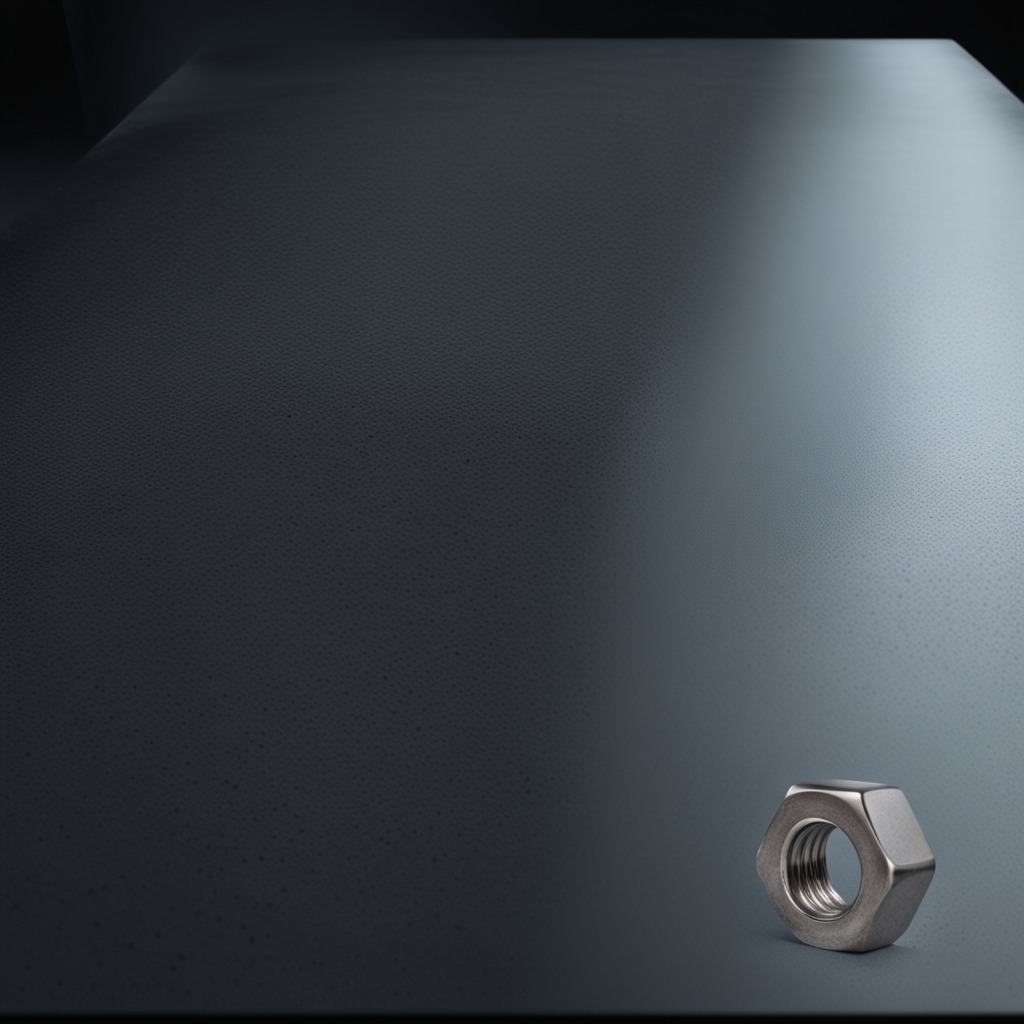
A metal nut is lying on a clean granite table inside a workshop at night.